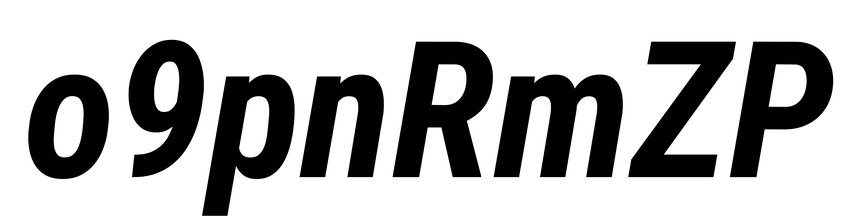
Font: Roboto-Italic_Condensed_Bold_Italic